Field crop: maize
Growth stage: 2
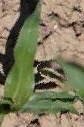
Species: maize